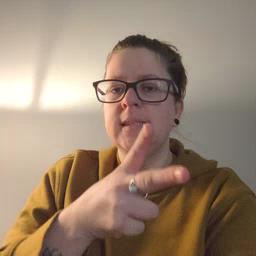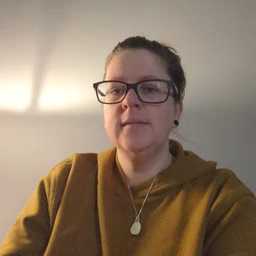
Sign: hen